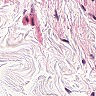
Metastatic tissue present: no